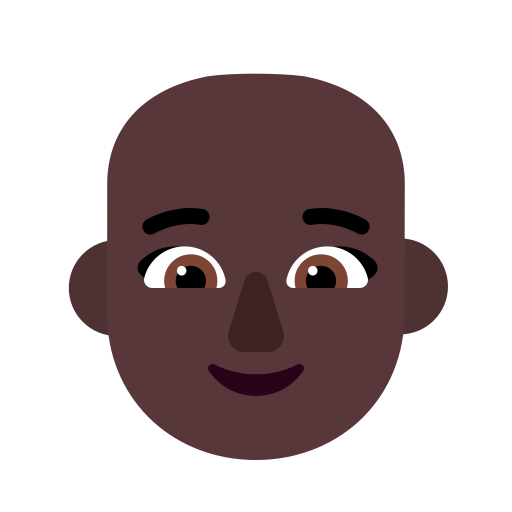
woman bald flat dark